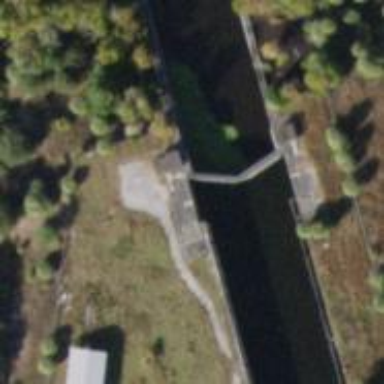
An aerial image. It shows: Derelict canal.